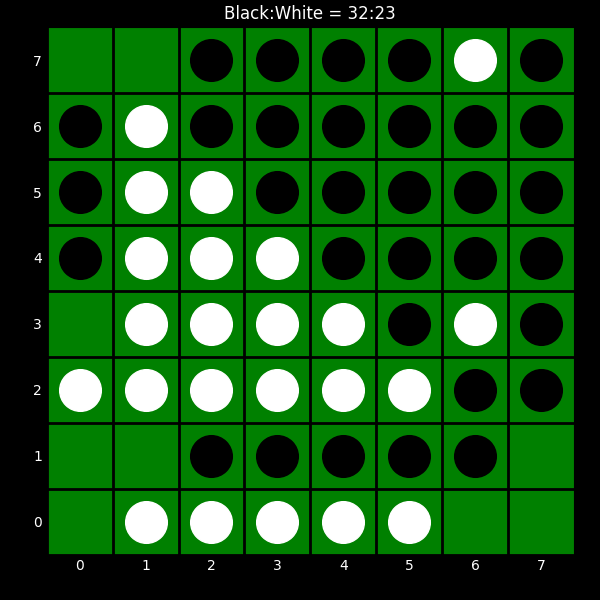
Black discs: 32
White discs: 23